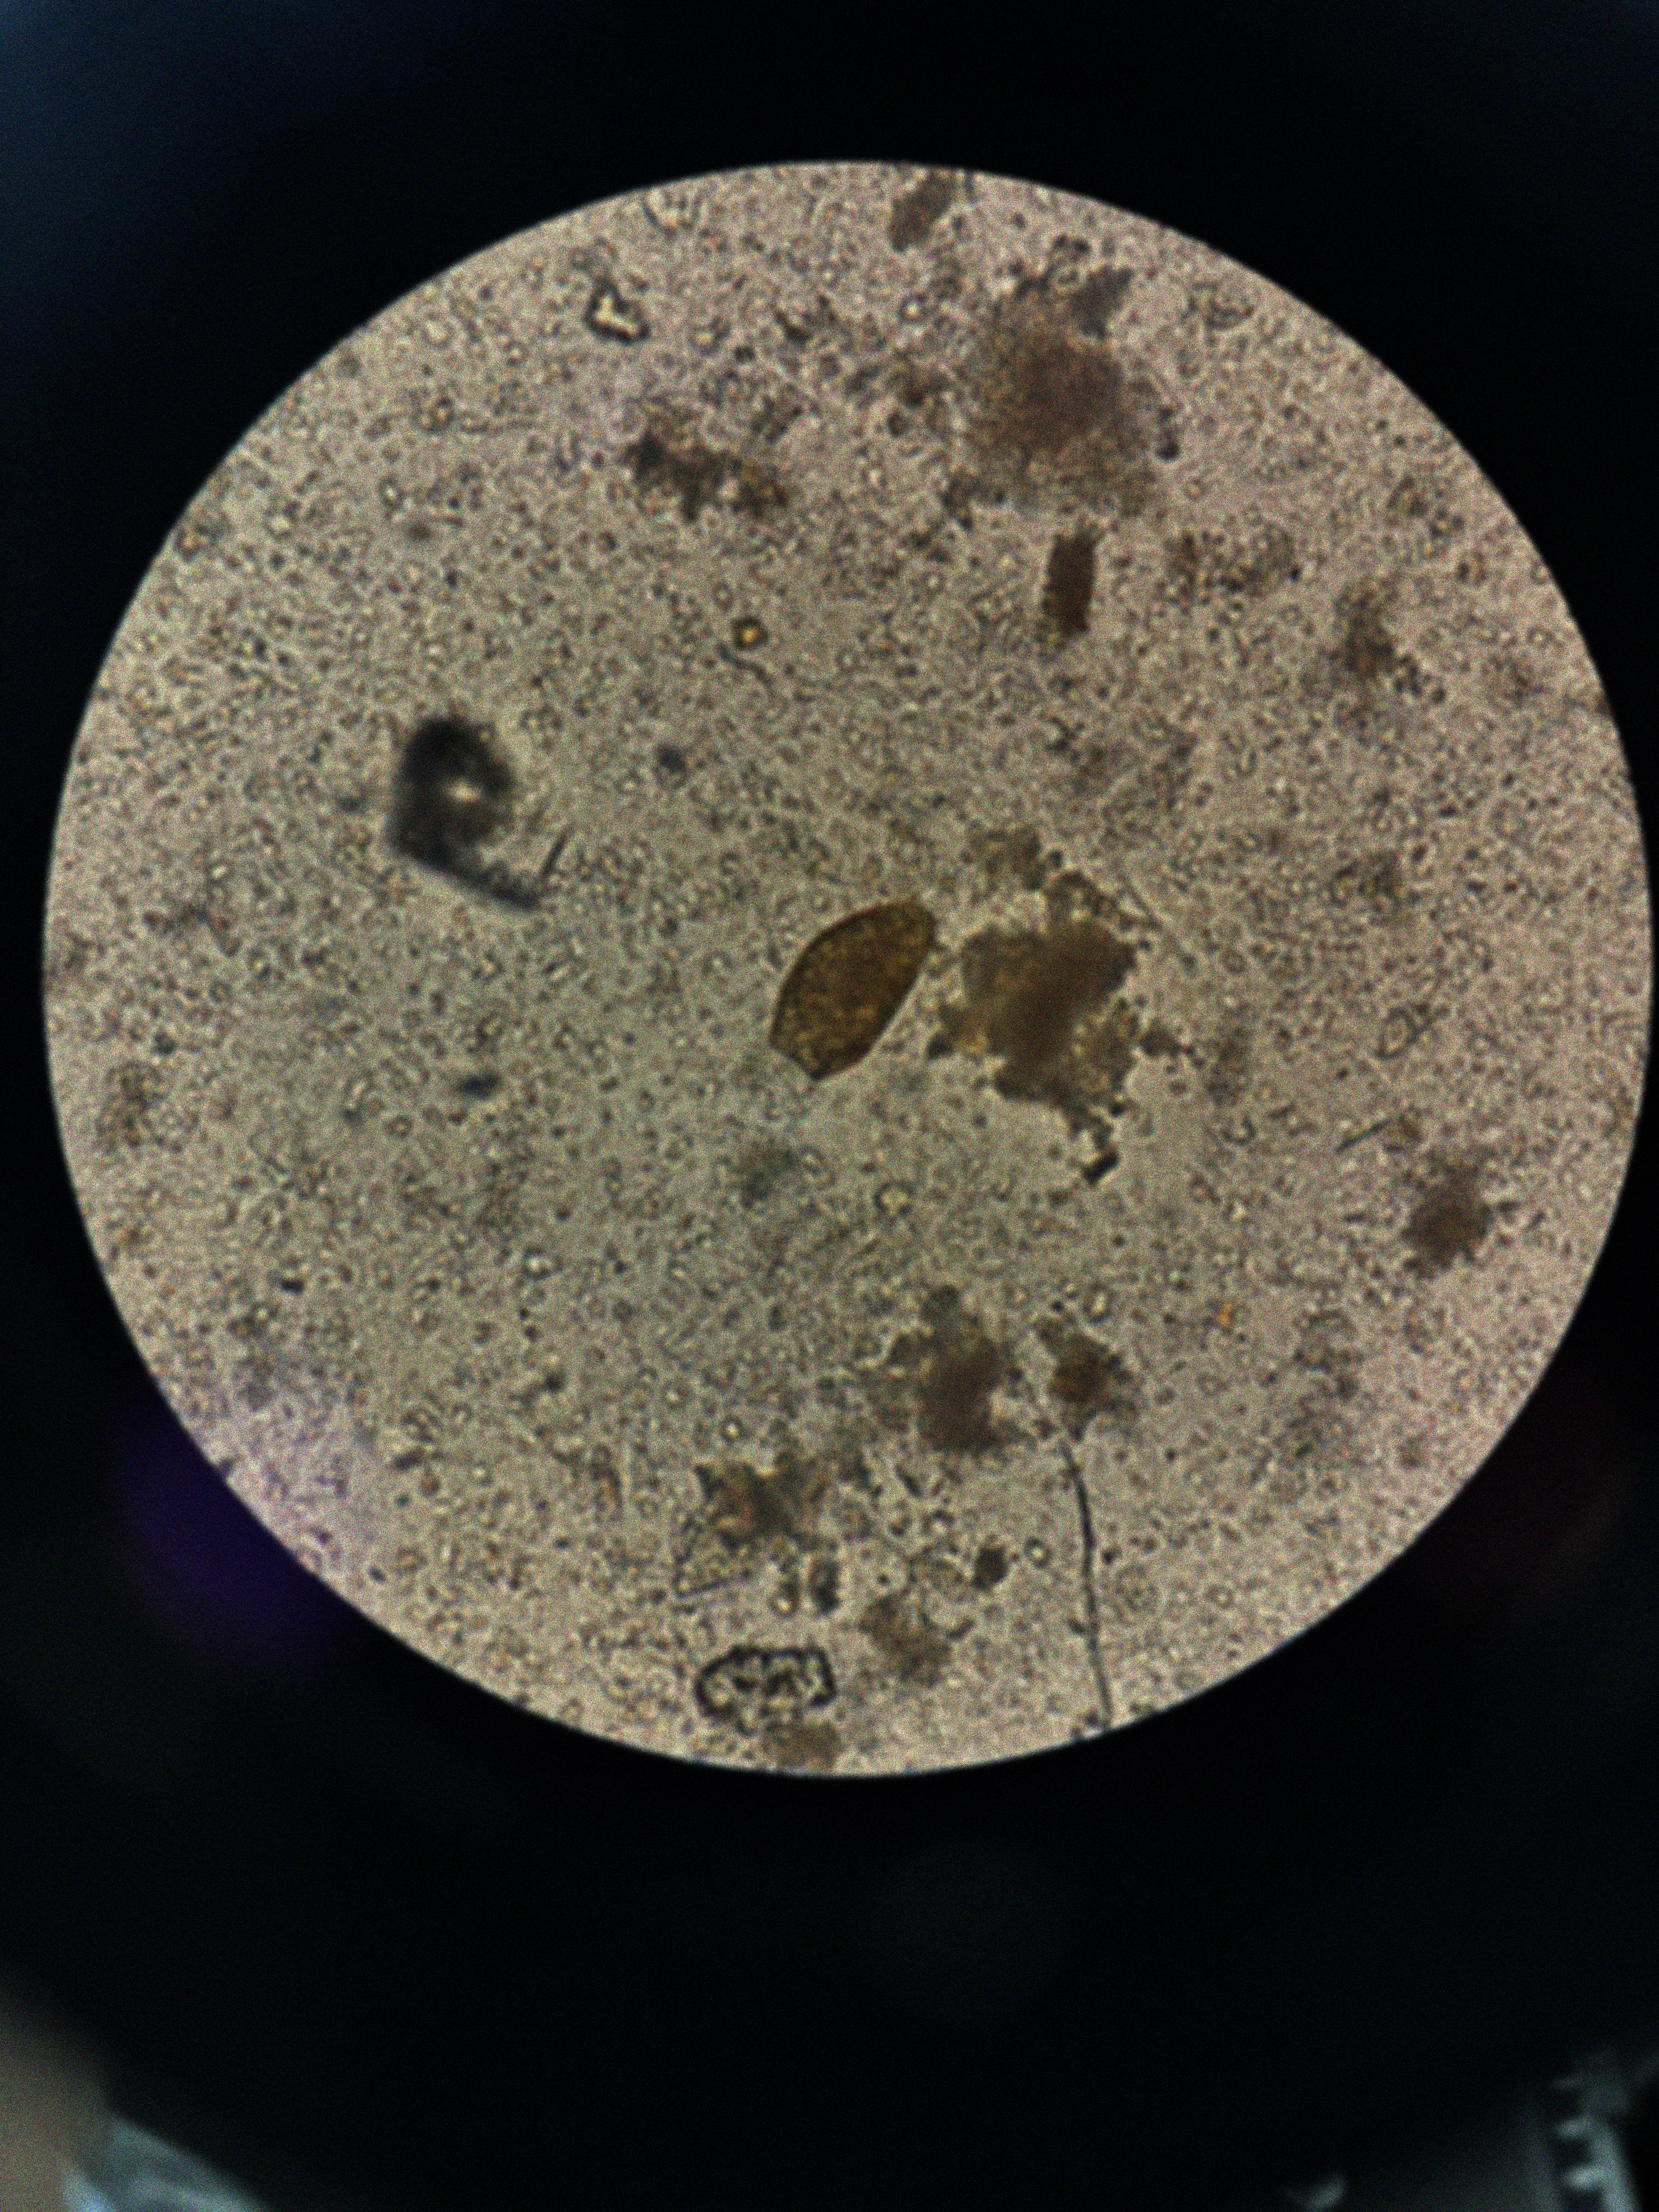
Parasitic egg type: Paragonimus spp